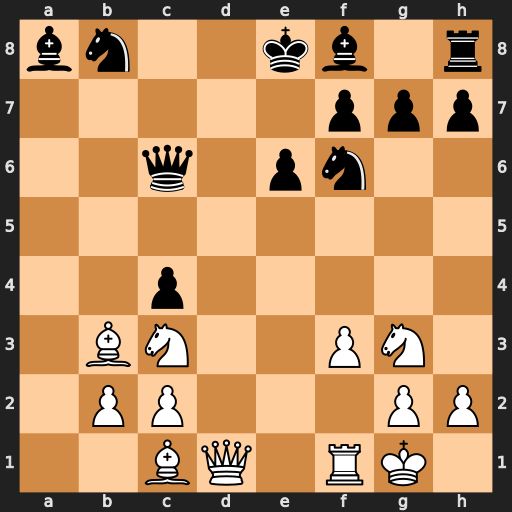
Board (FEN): bn2kb1r/5ppp/2q1pn2/8/2p5/1BN2PN1/1PP3PP/2BQ1RK1
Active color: w
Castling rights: k
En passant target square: -
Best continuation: Ba4 Qxa4 Nxa4